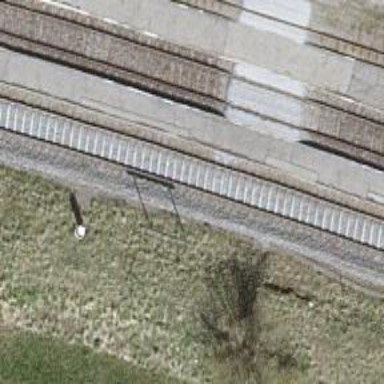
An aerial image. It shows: Public transport stop position along the railway.